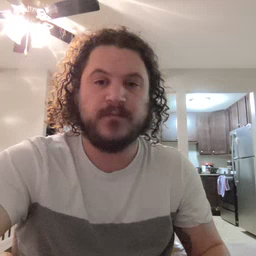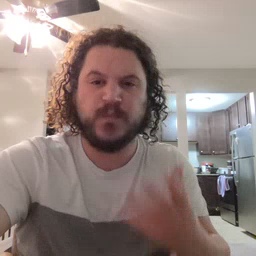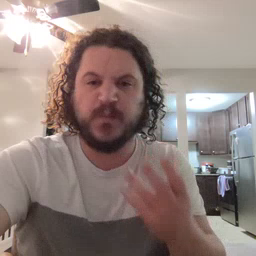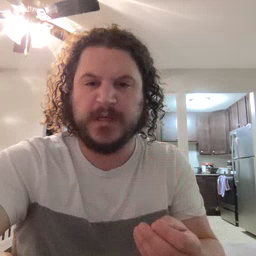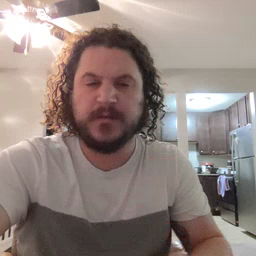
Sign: wet